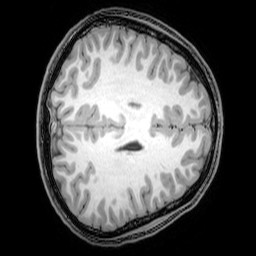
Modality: T1w
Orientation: axial
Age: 21
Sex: male
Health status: healthy
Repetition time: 0.081 s
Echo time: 0.037 s